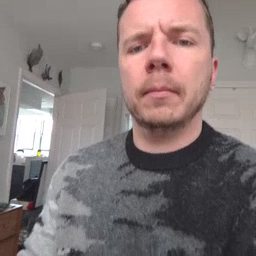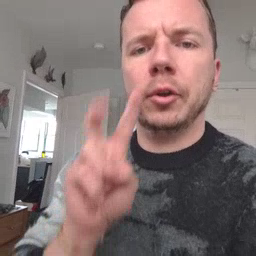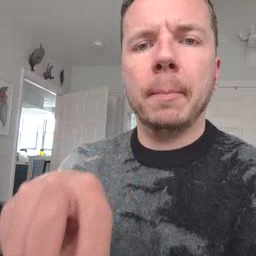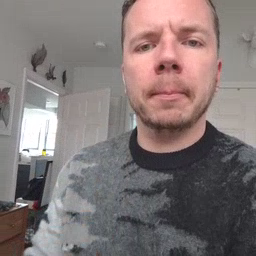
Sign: jump